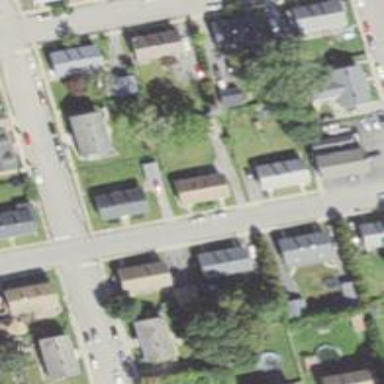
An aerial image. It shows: Residential driveway used as service road.